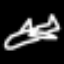
Label: airplane